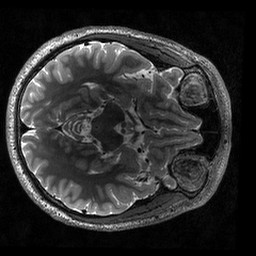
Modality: T2w
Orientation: axial
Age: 24
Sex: male
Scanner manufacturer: siemens
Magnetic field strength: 3 T
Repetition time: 3.2 s
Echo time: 0.564 s